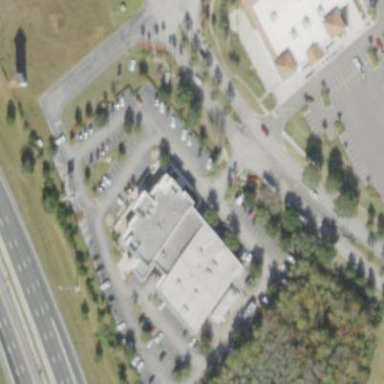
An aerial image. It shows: Car shop building.